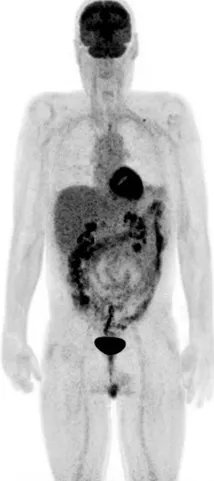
Corrected whole-body PET , demonstrating elevated tracer uptake levels in the rectum, the sigmoid colon, as well as the ascending and descending colon.
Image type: radiology (pet)